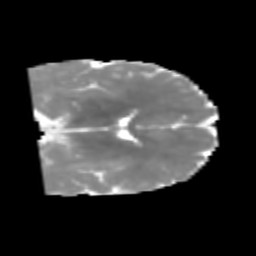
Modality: MD
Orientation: coronal
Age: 6
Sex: male
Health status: healthy